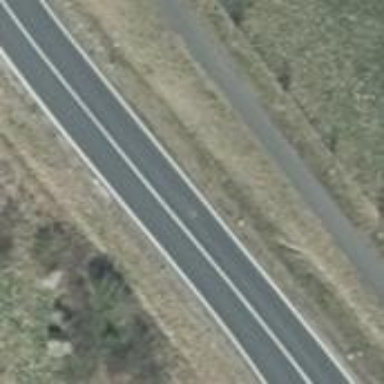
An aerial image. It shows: Secondary road with asphalt surface.